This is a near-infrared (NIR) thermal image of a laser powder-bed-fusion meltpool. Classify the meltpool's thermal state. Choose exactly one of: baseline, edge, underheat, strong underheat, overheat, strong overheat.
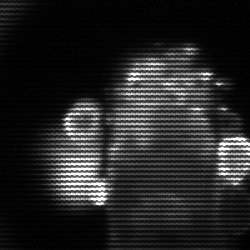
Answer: strong underheat